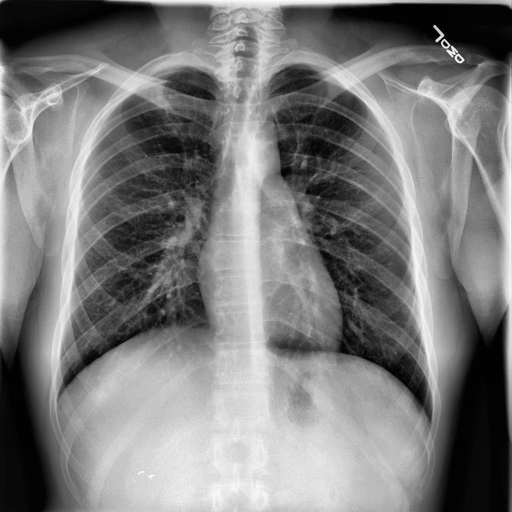
Finding: NORMAL